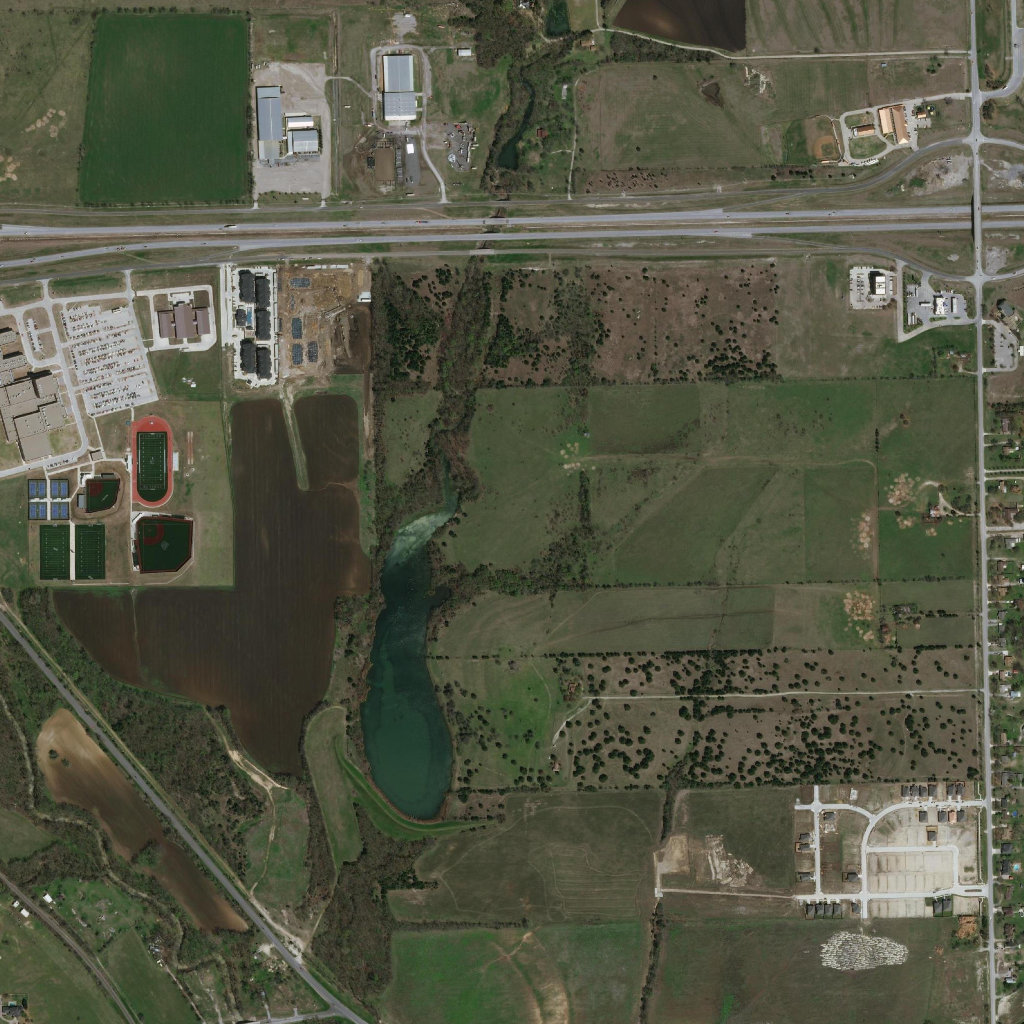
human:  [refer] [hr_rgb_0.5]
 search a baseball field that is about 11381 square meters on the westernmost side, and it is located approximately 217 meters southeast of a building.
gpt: <box>[[13, 50, 18, 56, 0]]</box>